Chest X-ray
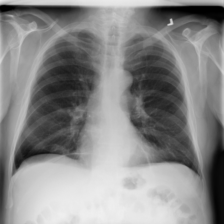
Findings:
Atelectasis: positive
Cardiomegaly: negative
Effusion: negative
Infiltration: negative
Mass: negative
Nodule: negative
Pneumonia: negative
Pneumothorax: negative
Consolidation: negative
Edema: negative
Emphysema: negative
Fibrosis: positive
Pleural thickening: negative
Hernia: negative